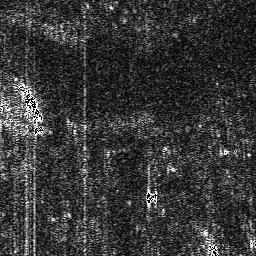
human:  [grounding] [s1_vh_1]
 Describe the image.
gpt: In the satellite image, there is  <ref>1 large ship </ref> <box>[[2, 29, 18, 53, 0]]</box> located at left.